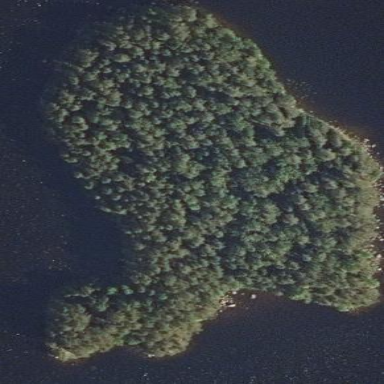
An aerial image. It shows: Islet.